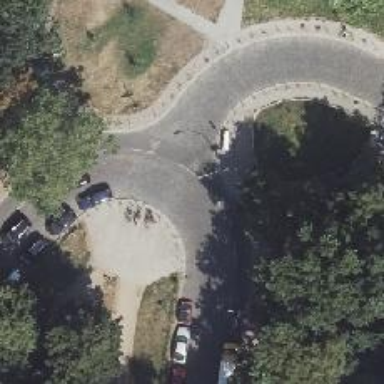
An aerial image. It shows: Residential road with designated bicycle lane made of asphalt.